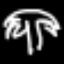
Label: palm tree